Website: lowes
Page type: address-validator
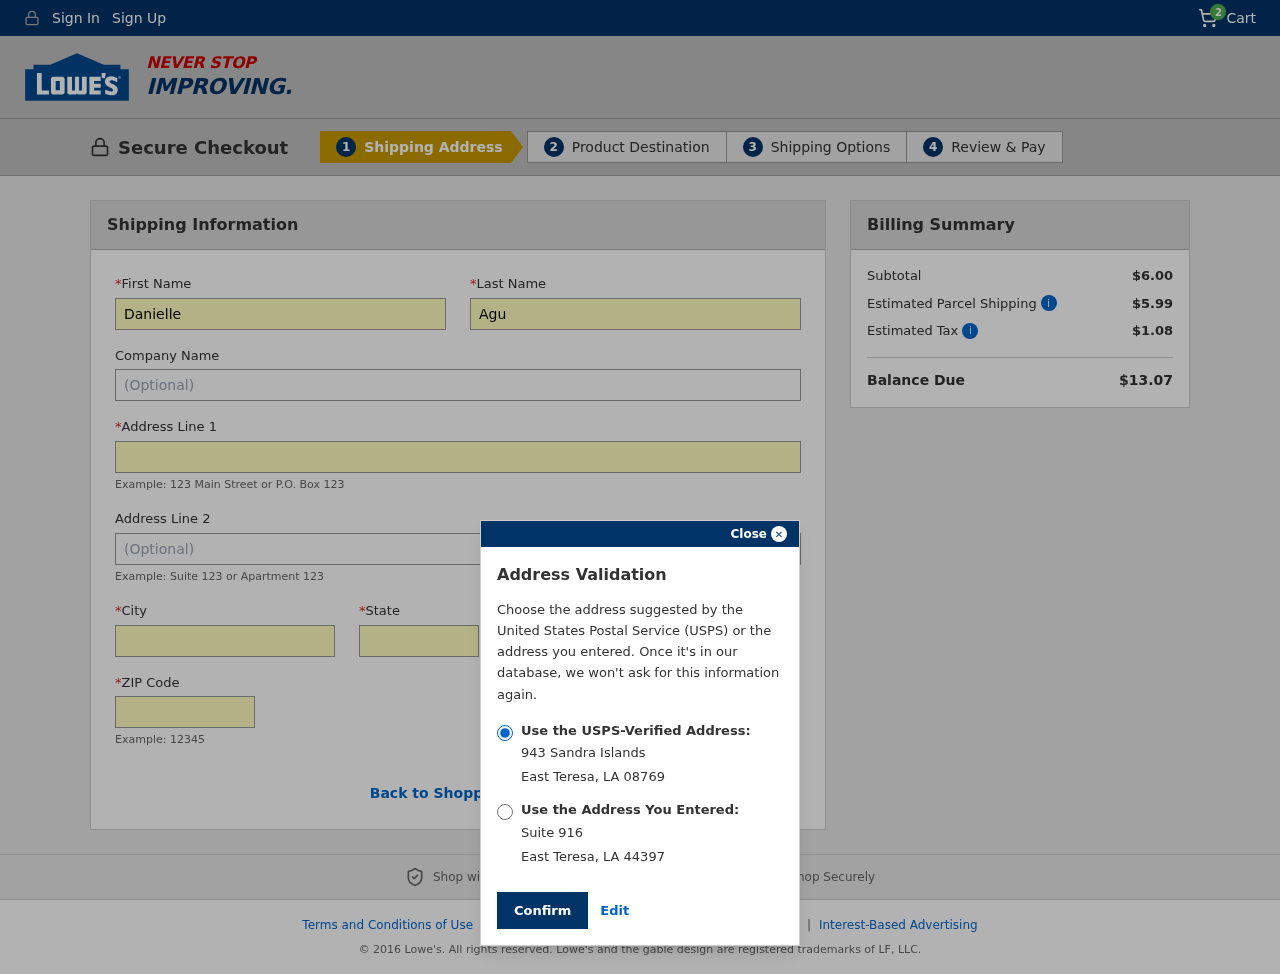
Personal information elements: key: PII_CITY
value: East Teresa
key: PII_COMPANY
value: Wilcox and Sons
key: PII_FIRSTNAME
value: Danielle
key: PII_LASTNAME
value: Aguilar
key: PII_POSTCODE
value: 08769
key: PII_POSTCODE2
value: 44397
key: PII_STATE
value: Louisiana
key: PII_STATE_ABBR
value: LA
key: PII_STREET
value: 943 Sandra Islands
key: PII_STREET2
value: Suite 916
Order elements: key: ORDER_NUM_ITEMS
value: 2
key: ORDER_SUBTOTAL
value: $6.00
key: ORDER_SHIPPING_COST
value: $5.99
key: ORDER_TAX
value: $1.08
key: ORDER_TOTAL
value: $13.07